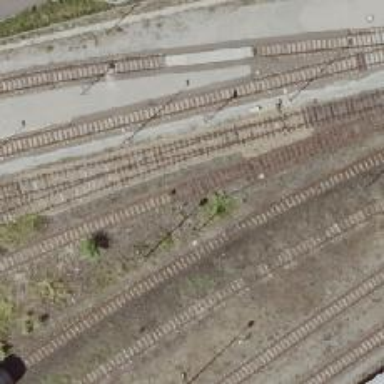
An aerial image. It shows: Railway signal.